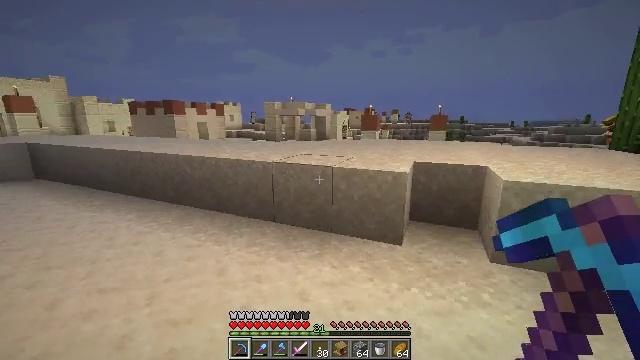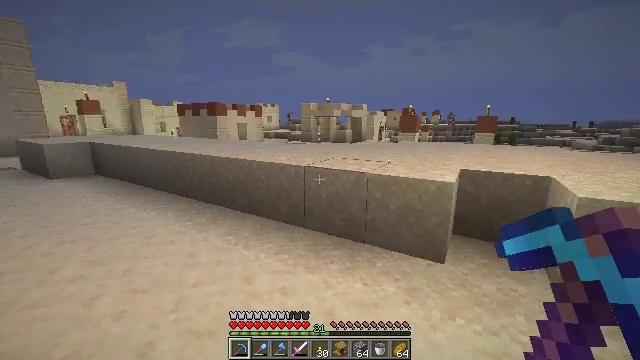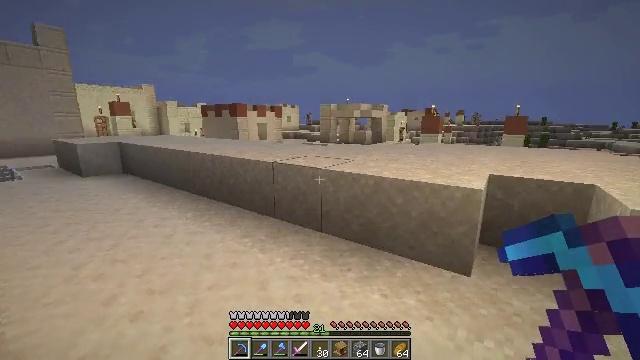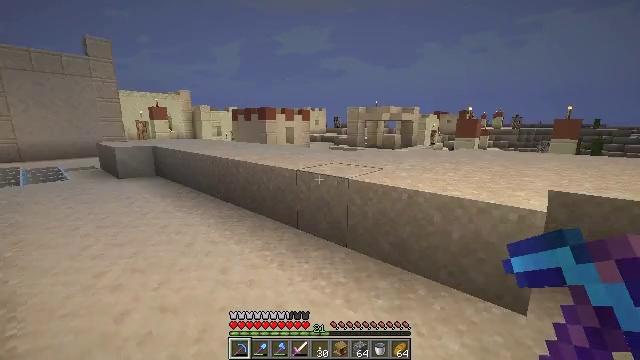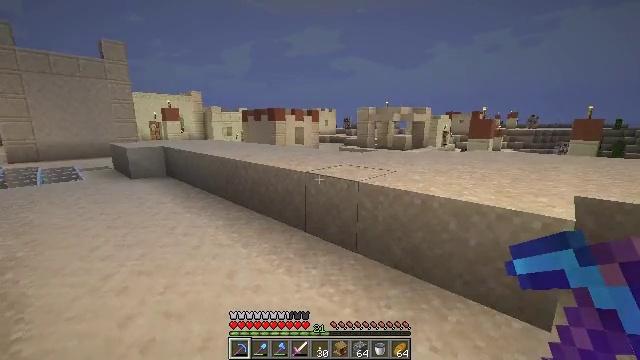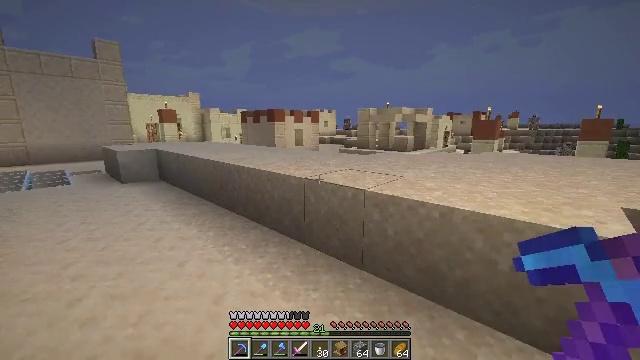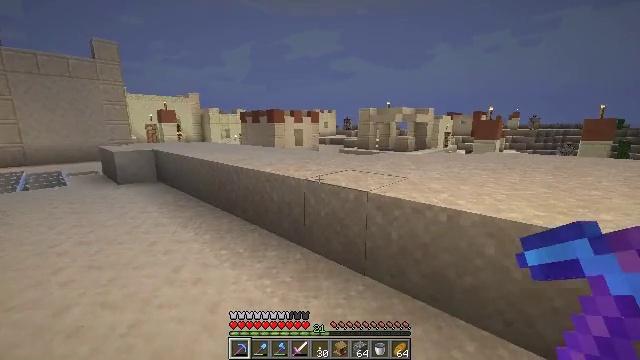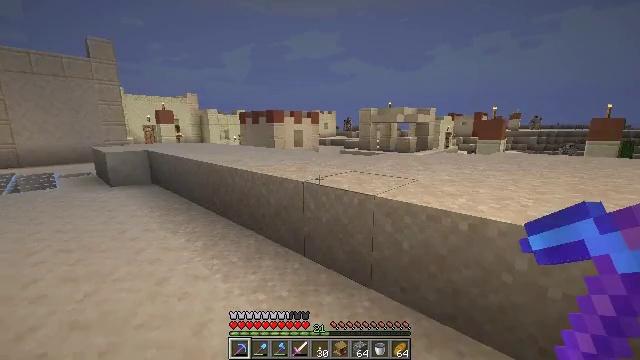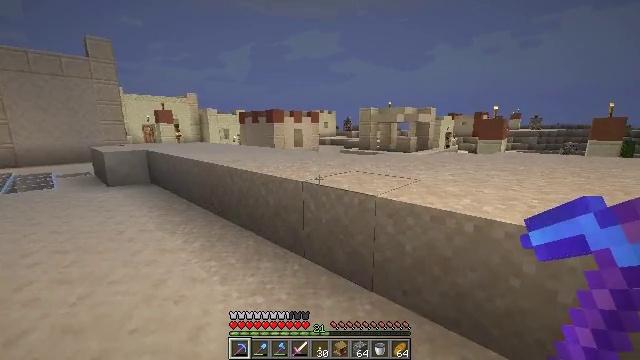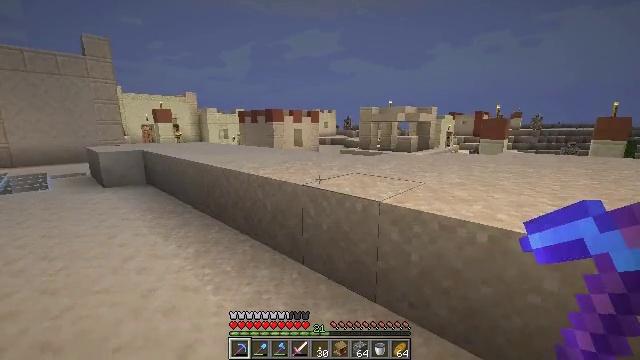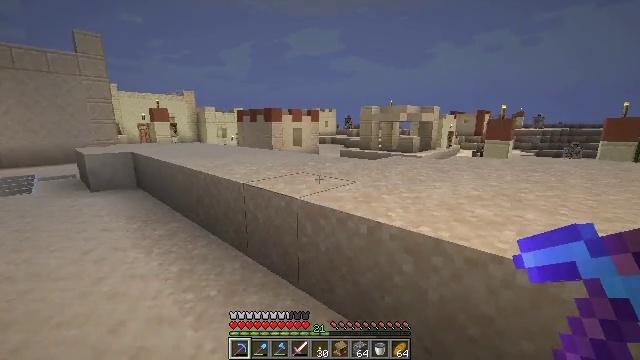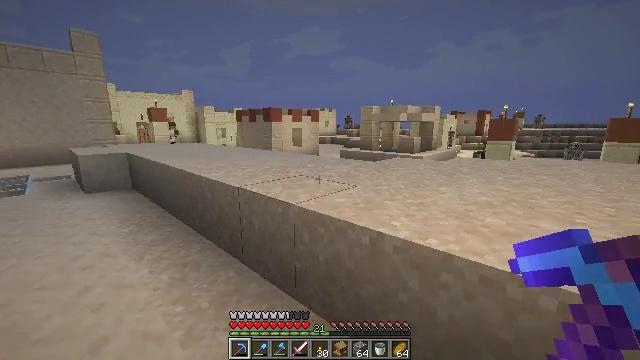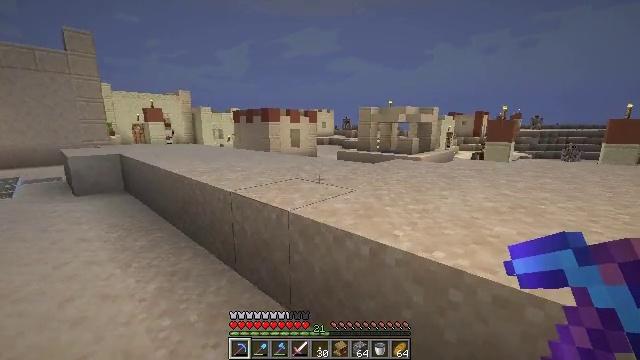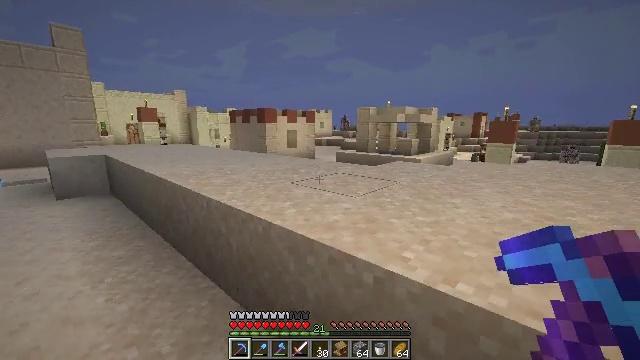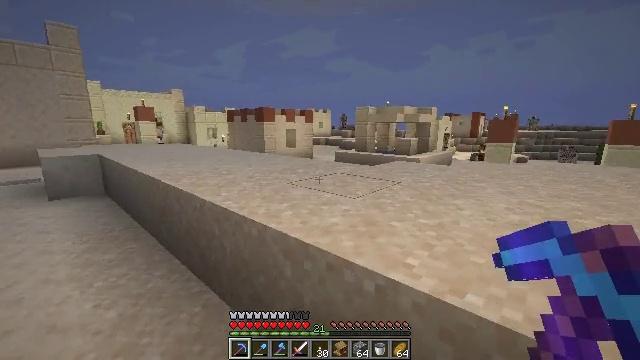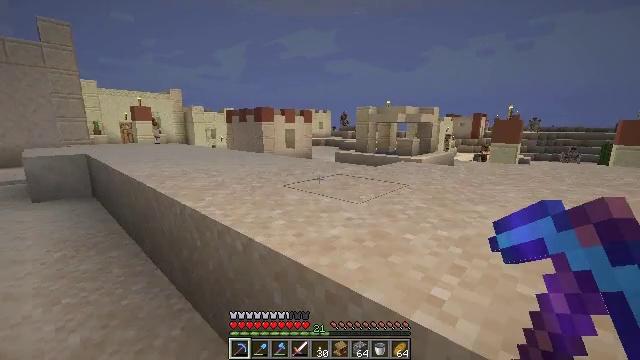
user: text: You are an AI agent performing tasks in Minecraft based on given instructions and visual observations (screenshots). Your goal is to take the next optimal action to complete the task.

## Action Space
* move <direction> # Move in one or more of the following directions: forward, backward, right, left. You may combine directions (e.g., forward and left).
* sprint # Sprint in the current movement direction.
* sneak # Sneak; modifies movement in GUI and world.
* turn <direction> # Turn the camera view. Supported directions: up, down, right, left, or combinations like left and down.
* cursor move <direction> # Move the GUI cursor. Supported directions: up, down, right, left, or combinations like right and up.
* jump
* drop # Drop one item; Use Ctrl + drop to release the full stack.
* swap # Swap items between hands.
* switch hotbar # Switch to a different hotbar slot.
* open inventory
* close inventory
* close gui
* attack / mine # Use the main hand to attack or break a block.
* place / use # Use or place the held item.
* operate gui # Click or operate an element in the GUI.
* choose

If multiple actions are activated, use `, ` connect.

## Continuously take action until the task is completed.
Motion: motion action
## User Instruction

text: Gather smooth sandstone from desert temples or structures.
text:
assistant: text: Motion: move forward, turn left
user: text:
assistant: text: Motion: move forward, turn left
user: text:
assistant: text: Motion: move forward, turn left
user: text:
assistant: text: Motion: move forward, turn left
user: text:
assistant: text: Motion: move forward
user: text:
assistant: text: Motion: move forward
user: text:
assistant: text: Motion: move forward
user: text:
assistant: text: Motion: move forward
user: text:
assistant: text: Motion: move forward
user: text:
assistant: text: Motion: move forward
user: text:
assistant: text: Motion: move forward
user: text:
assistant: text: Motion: move forward
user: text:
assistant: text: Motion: move forward
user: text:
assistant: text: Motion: move forward
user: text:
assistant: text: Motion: move forward
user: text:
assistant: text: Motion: move forward, jump
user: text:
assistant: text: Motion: move forward, jump
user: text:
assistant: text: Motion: move forward, jump
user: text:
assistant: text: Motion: move forward, jump
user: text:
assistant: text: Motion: move forward, jump
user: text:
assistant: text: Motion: move forward
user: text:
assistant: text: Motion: move forward
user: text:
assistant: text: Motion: move forward
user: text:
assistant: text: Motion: move forward, turn left
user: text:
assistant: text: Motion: move forward, turn left
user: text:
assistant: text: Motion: move forward, turn left
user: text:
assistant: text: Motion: move forward, turn left
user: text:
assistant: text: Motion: move forward, turn left
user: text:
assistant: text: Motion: move forward
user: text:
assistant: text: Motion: move forward